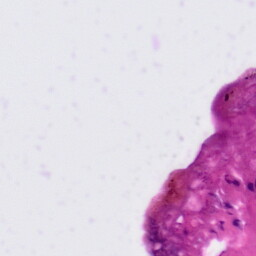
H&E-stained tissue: Tonsil